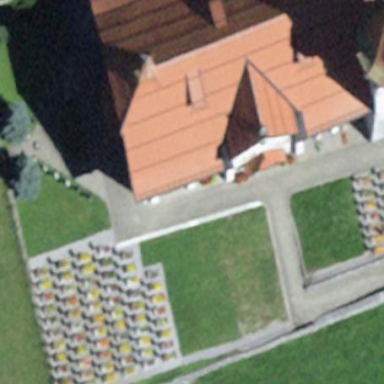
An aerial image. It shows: Religious site.